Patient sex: M
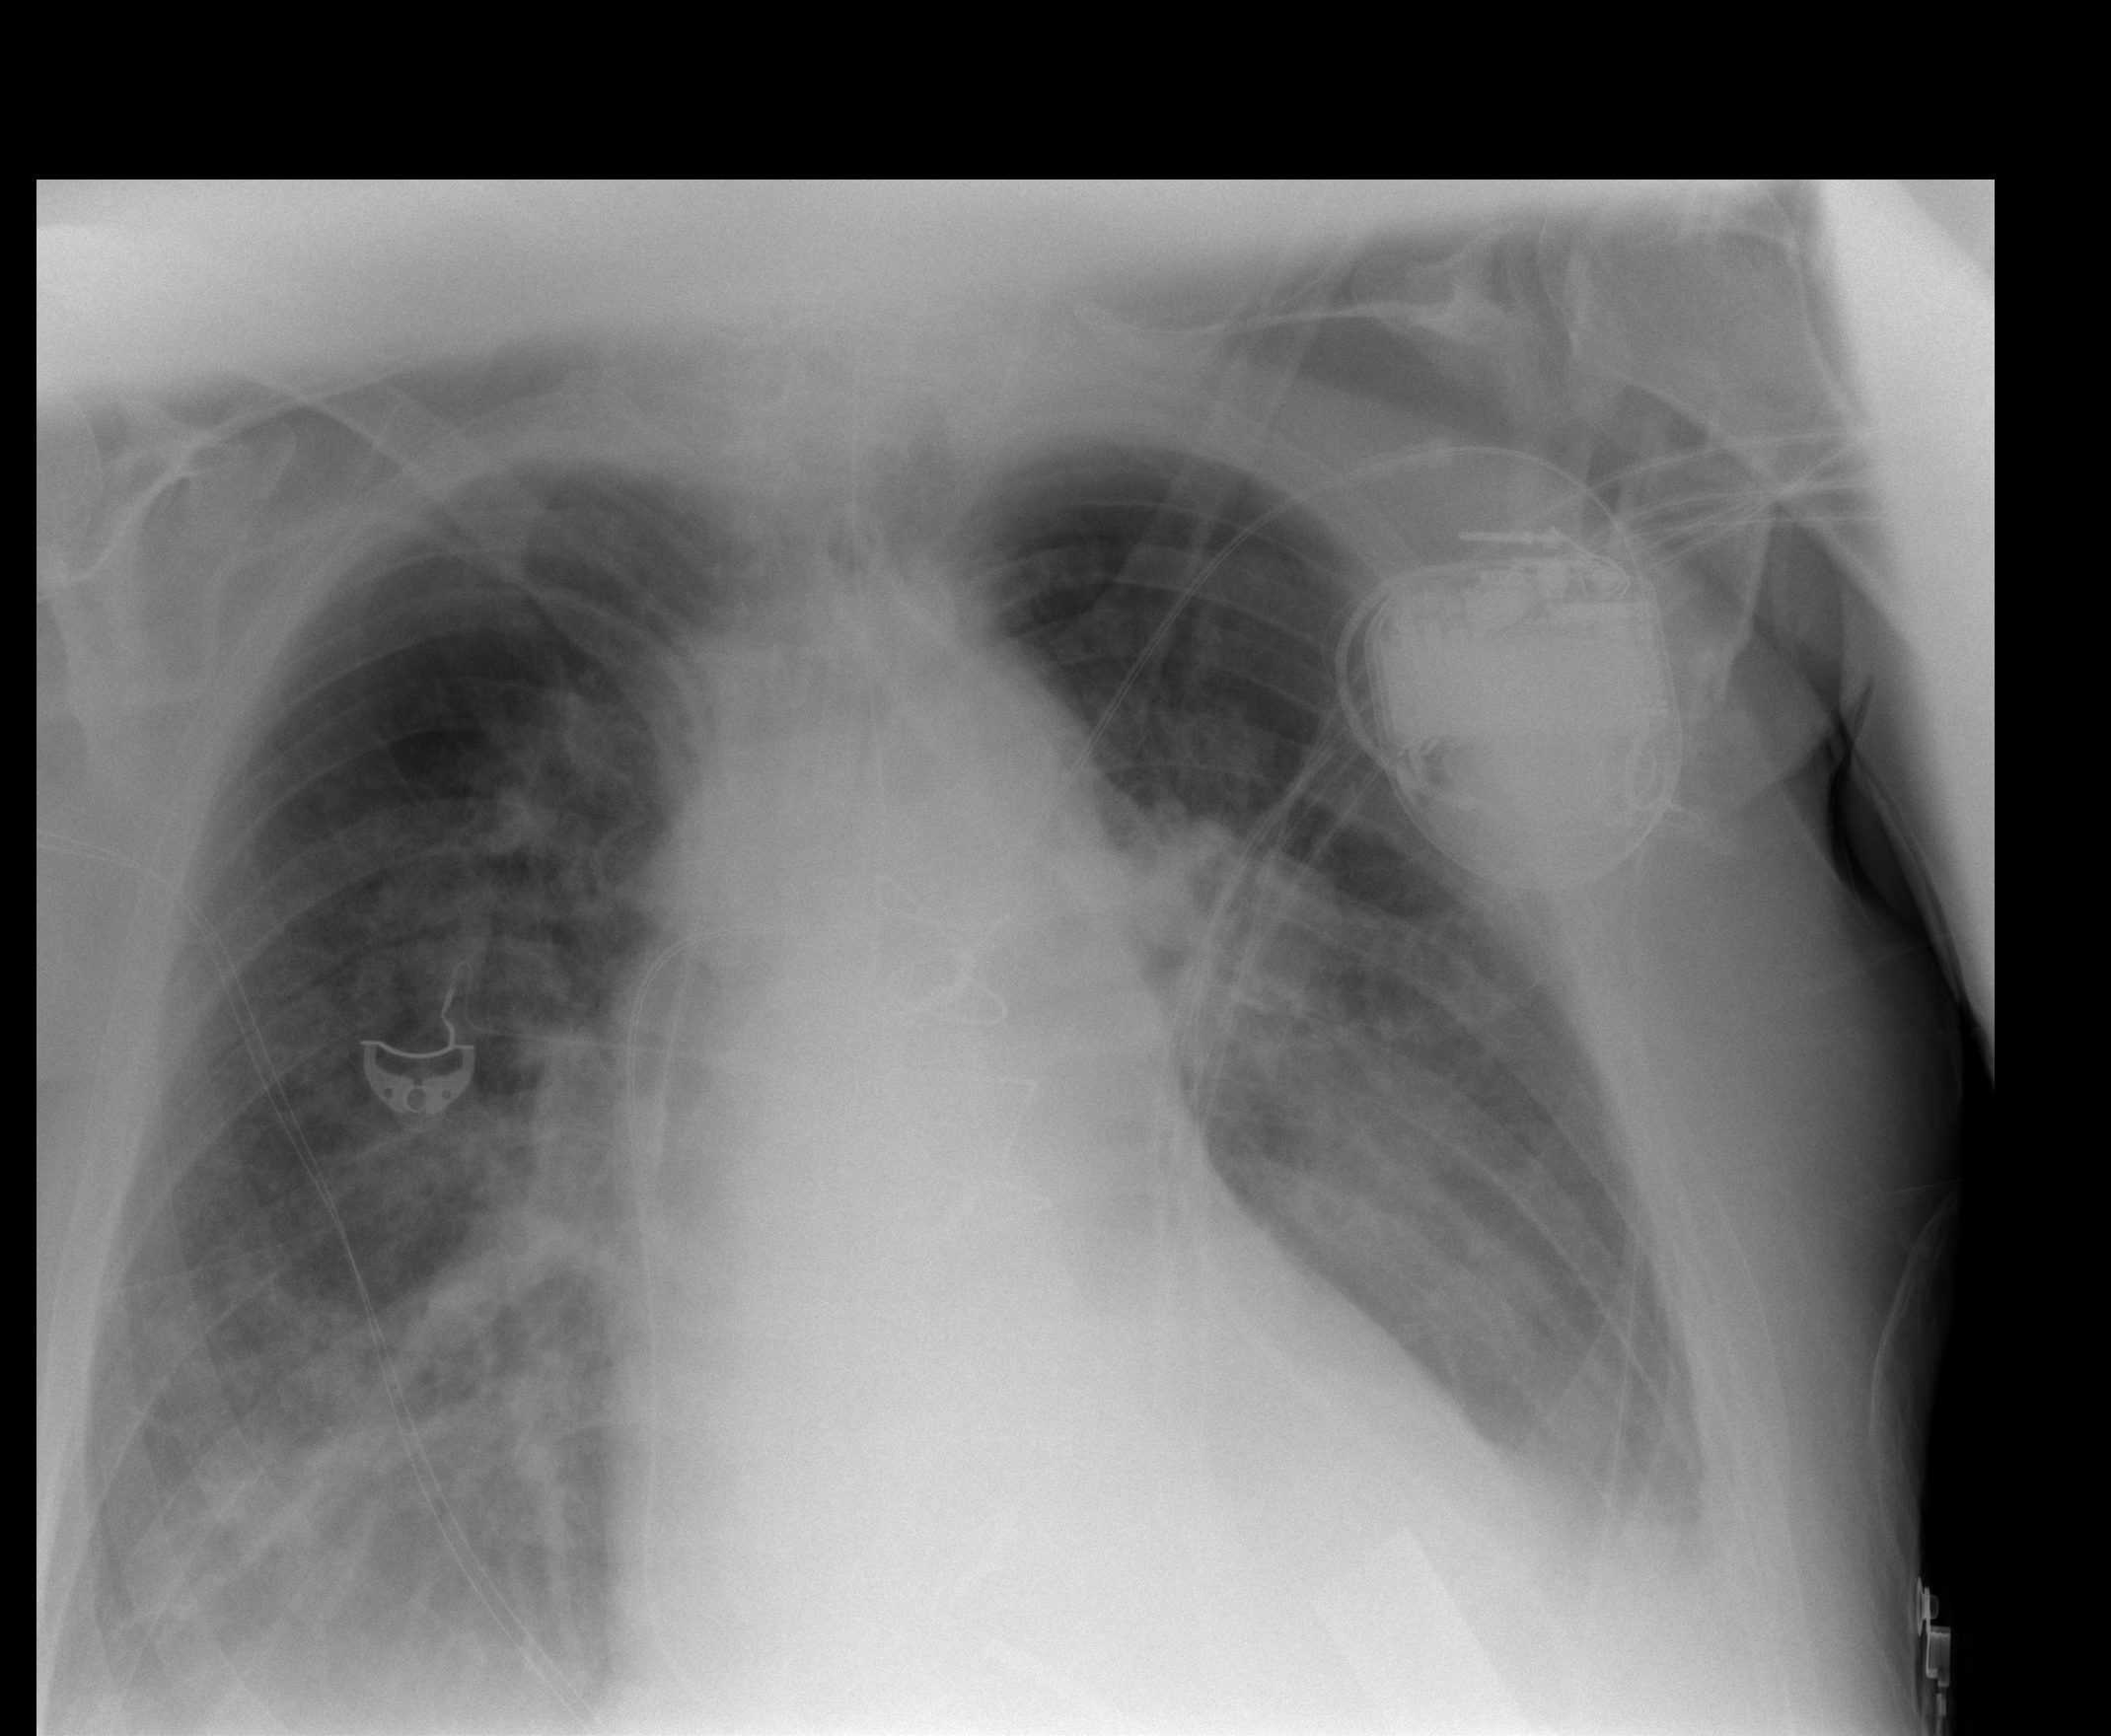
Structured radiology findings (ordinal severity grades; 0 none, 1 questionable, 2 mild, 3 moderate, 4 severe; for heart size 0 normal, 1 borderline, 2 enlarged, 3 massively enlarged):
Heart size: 2
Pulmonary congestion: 2
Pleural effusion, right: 2
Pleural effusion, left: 2
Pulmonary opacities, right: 2
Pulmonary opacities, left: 2
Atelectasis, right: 2
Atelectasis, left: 2